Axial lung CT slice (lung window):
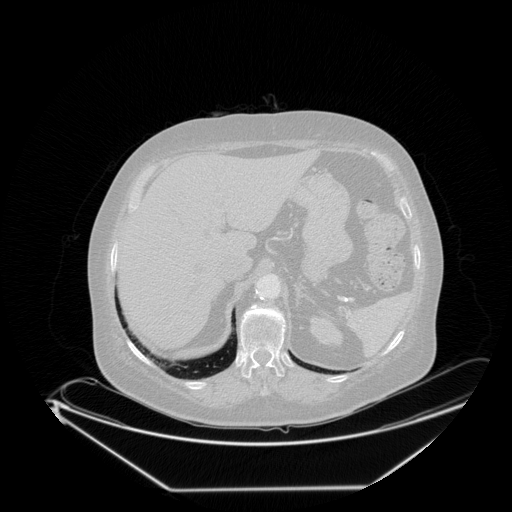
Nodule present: no